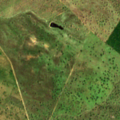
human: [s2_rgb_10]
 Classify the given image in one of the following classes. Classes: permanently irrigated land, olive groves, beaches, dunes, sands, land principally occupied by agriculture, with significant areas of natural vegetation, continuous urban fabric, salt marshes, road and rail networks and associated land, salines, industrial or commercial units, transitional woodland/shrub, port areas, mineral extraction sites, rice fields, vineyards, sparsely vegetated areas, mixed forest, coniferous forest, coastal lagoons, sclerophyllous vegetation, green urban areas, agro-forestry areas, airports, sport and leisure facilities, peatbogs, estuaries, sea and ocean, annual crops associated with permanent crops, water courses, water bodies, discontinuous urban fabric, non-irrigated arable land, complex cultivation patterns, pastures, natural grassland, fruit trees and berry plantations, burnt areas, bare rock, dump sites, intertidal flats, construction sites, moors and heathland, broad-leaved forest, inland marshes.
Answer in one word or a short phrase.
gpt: pastures, agro-forestry areas, transitional woodland/shrub